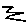
Label: zigzag